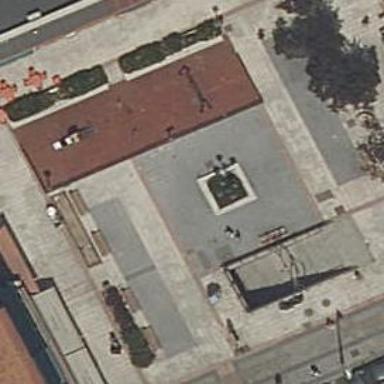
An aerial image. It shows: Square.